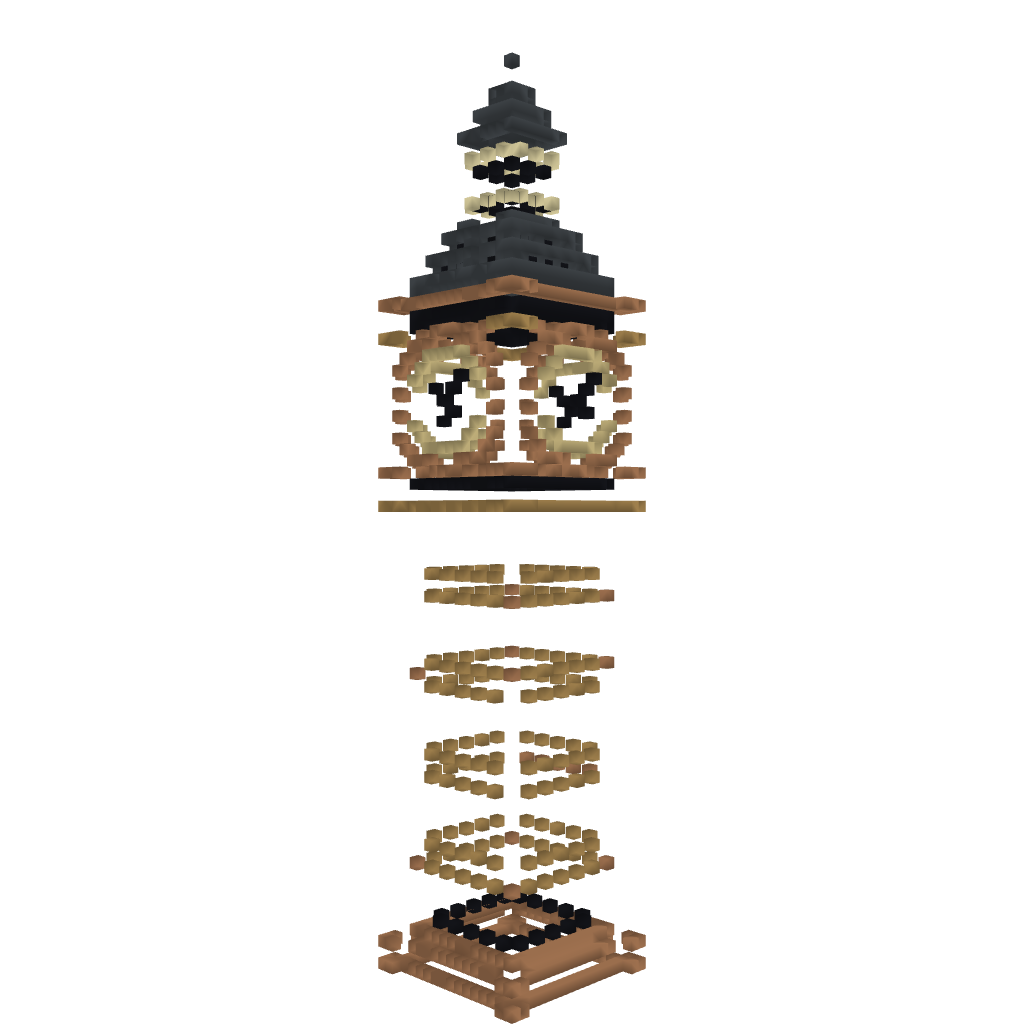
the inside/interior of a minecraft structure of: Big Ben tower